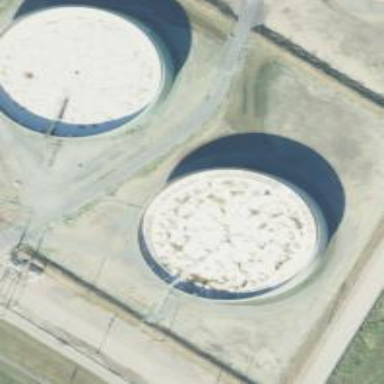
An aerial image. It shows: Storage tank which is man-made.